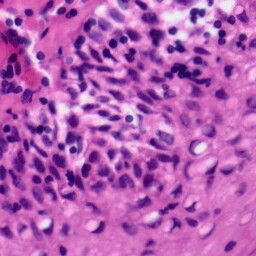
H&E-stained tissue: Tonsil